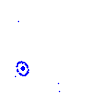
Particle: electron